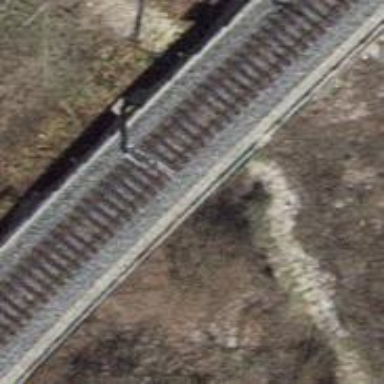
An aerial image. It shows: Viaduct railway bridge with electrified contact lines. The railway has single track.